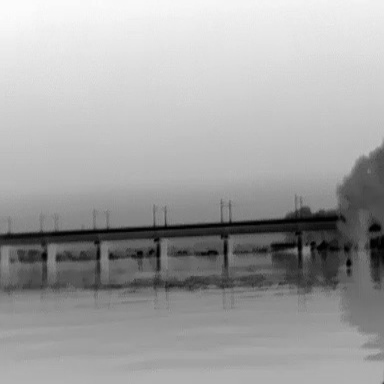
There is a canoe in the infrared image.